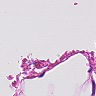
Metastatic tissue present: no